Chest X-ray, AP view. Patient: 76 years old, sex M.
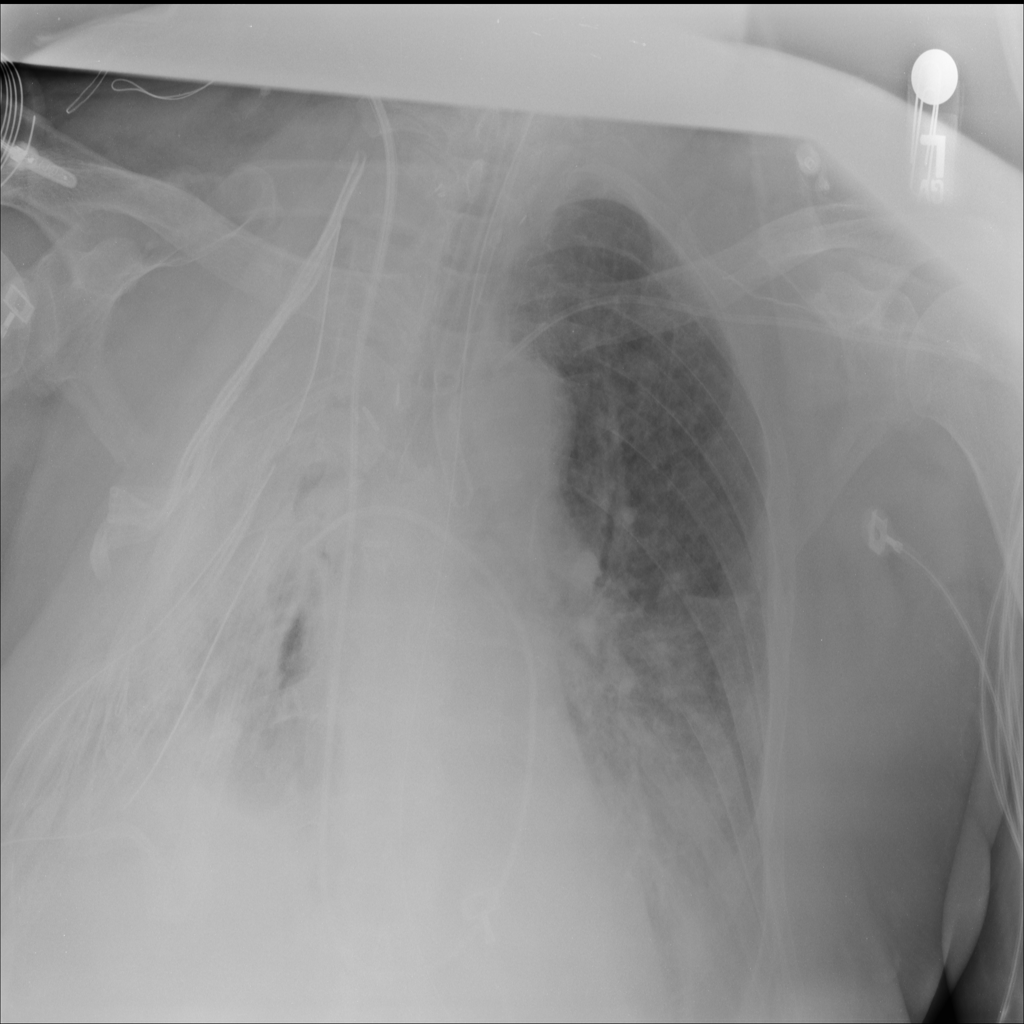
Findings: Effusion